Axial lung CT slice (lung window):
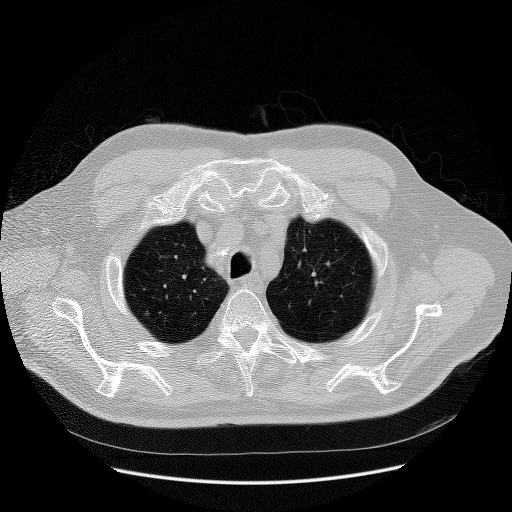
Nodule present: no